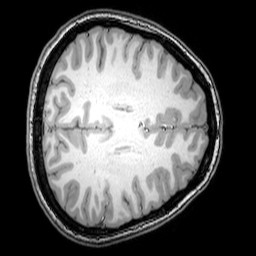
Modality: T1w
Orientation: axial
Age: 25
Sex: female
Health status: healthy
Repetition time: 0.081 s
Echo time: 0.037 s